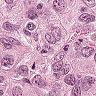
Metastatic tissue present: yes